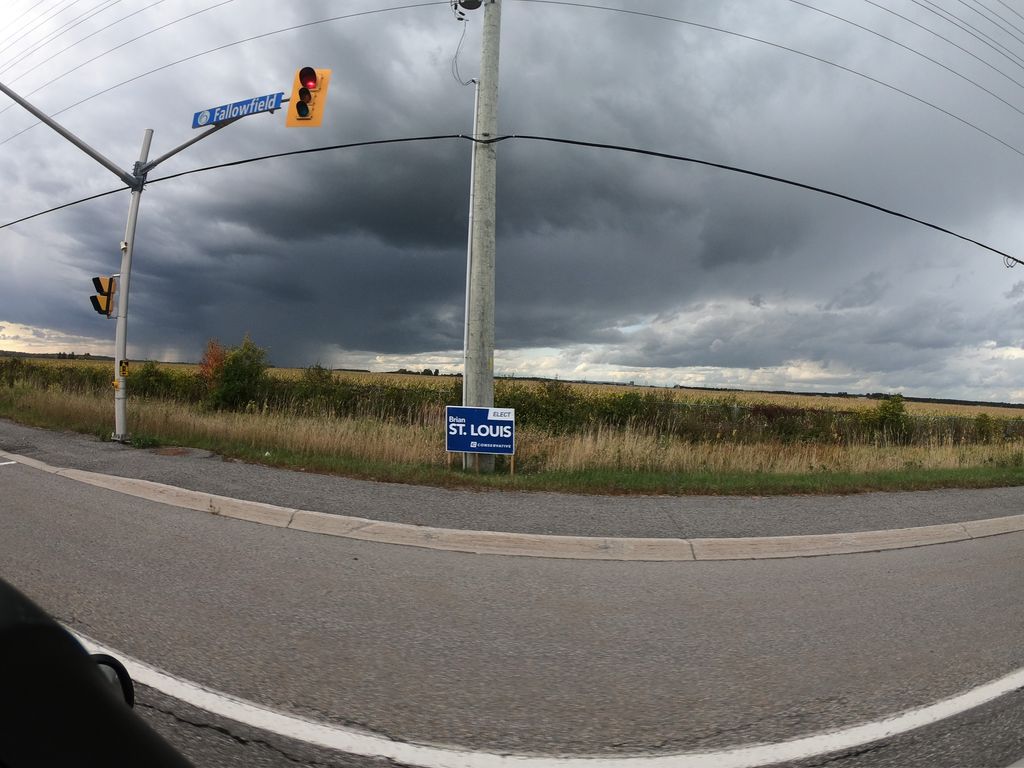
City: ottawa-gatineau